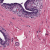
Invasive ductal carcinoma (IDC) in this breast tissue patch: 0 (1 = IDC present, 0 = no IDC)